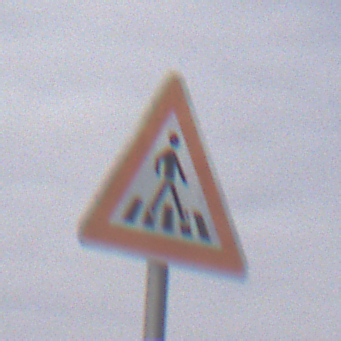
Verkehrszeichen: FussgaengerueberwegLinks
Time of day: Midday
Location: Outdoor (Nature)
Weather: PartlyCloudy
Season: NotSpecified
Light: Natural